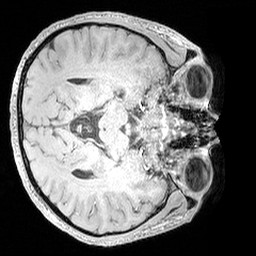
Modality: MP2RAGE
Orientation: axial
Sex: male
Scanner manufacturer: siemens
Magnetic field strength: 3 T
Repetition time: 5 s
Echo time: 0.00292 s